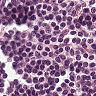
Metastatic tissue present: no